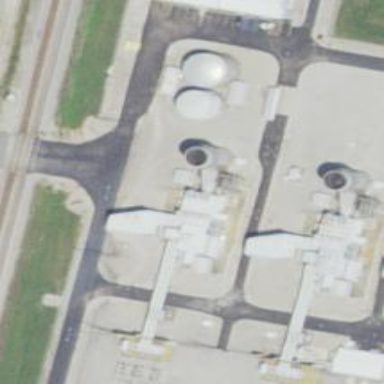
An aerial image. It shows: Gas turbine generator is in use.